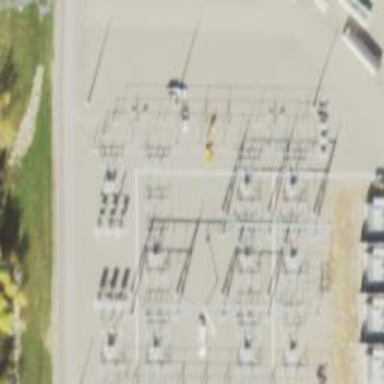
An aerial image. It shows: Switch for power supply.